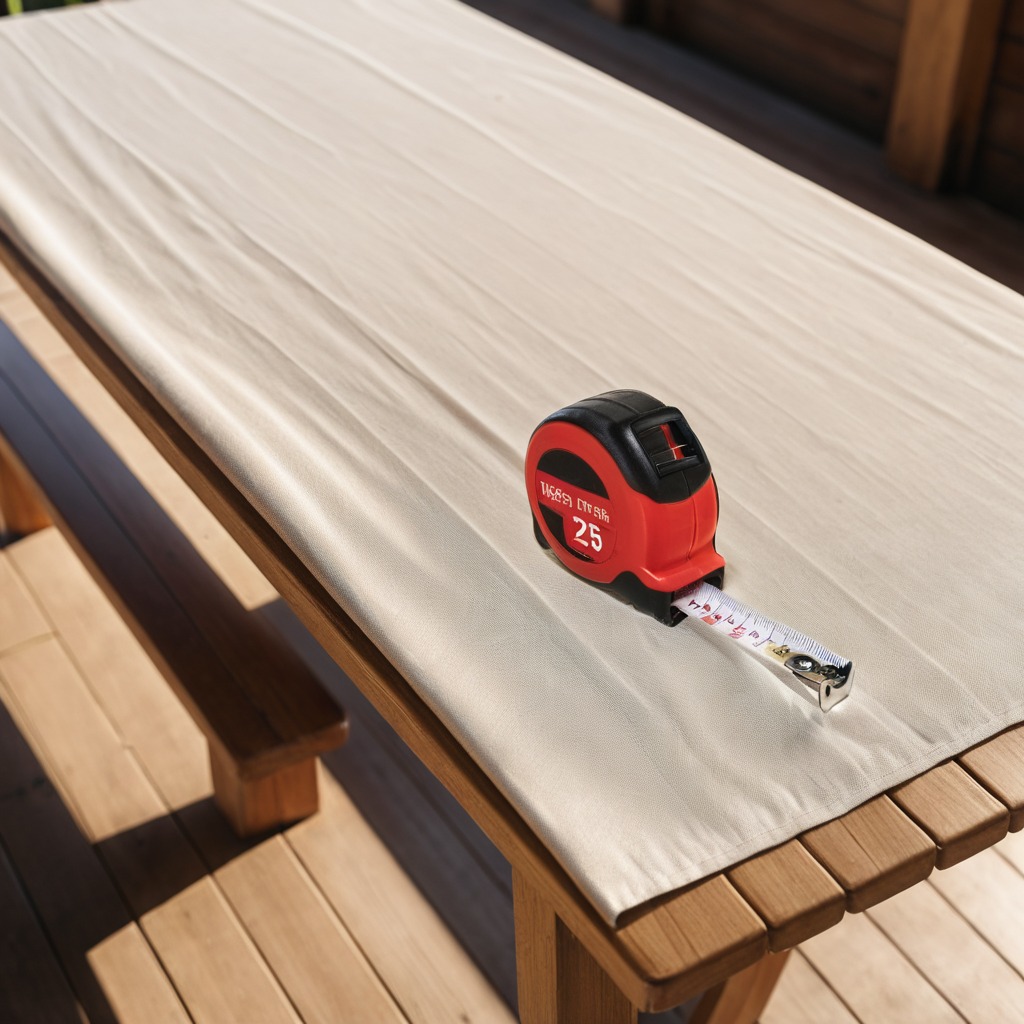
A measuring tape lies on the wooden table in an outdoor workshop.